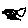
Label: fish